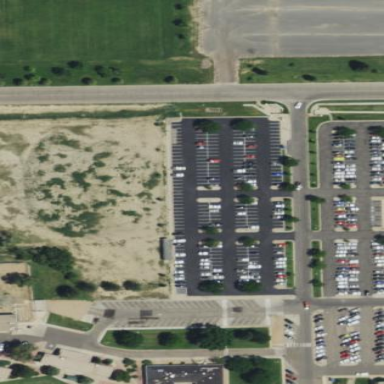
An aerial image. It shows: Parking area.